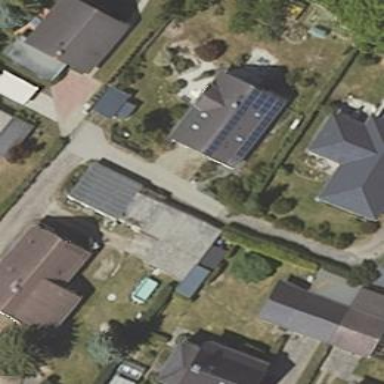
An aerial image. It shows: Shed.